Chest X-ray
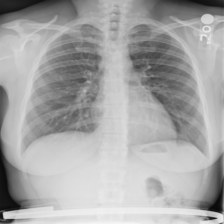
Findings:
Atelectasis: negative
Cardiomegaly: negative
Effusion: negative
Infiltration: negative
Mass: negative
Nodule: negative
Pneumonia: negative
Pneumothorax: negative
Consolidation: negative
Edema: negative
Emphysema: negative
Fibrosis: negative
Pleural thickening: negative
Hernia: negative